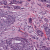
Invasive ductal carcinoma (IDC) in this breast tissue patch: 1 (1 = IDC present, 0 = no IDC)